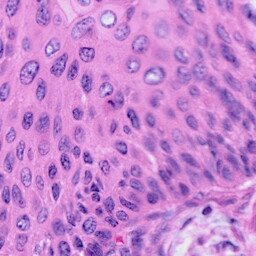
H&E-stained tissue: Cervix